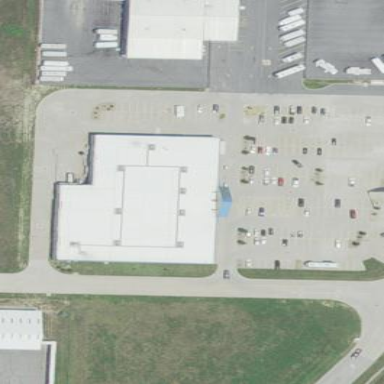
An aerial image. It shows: Outdoor shop located inside building.